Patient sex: F
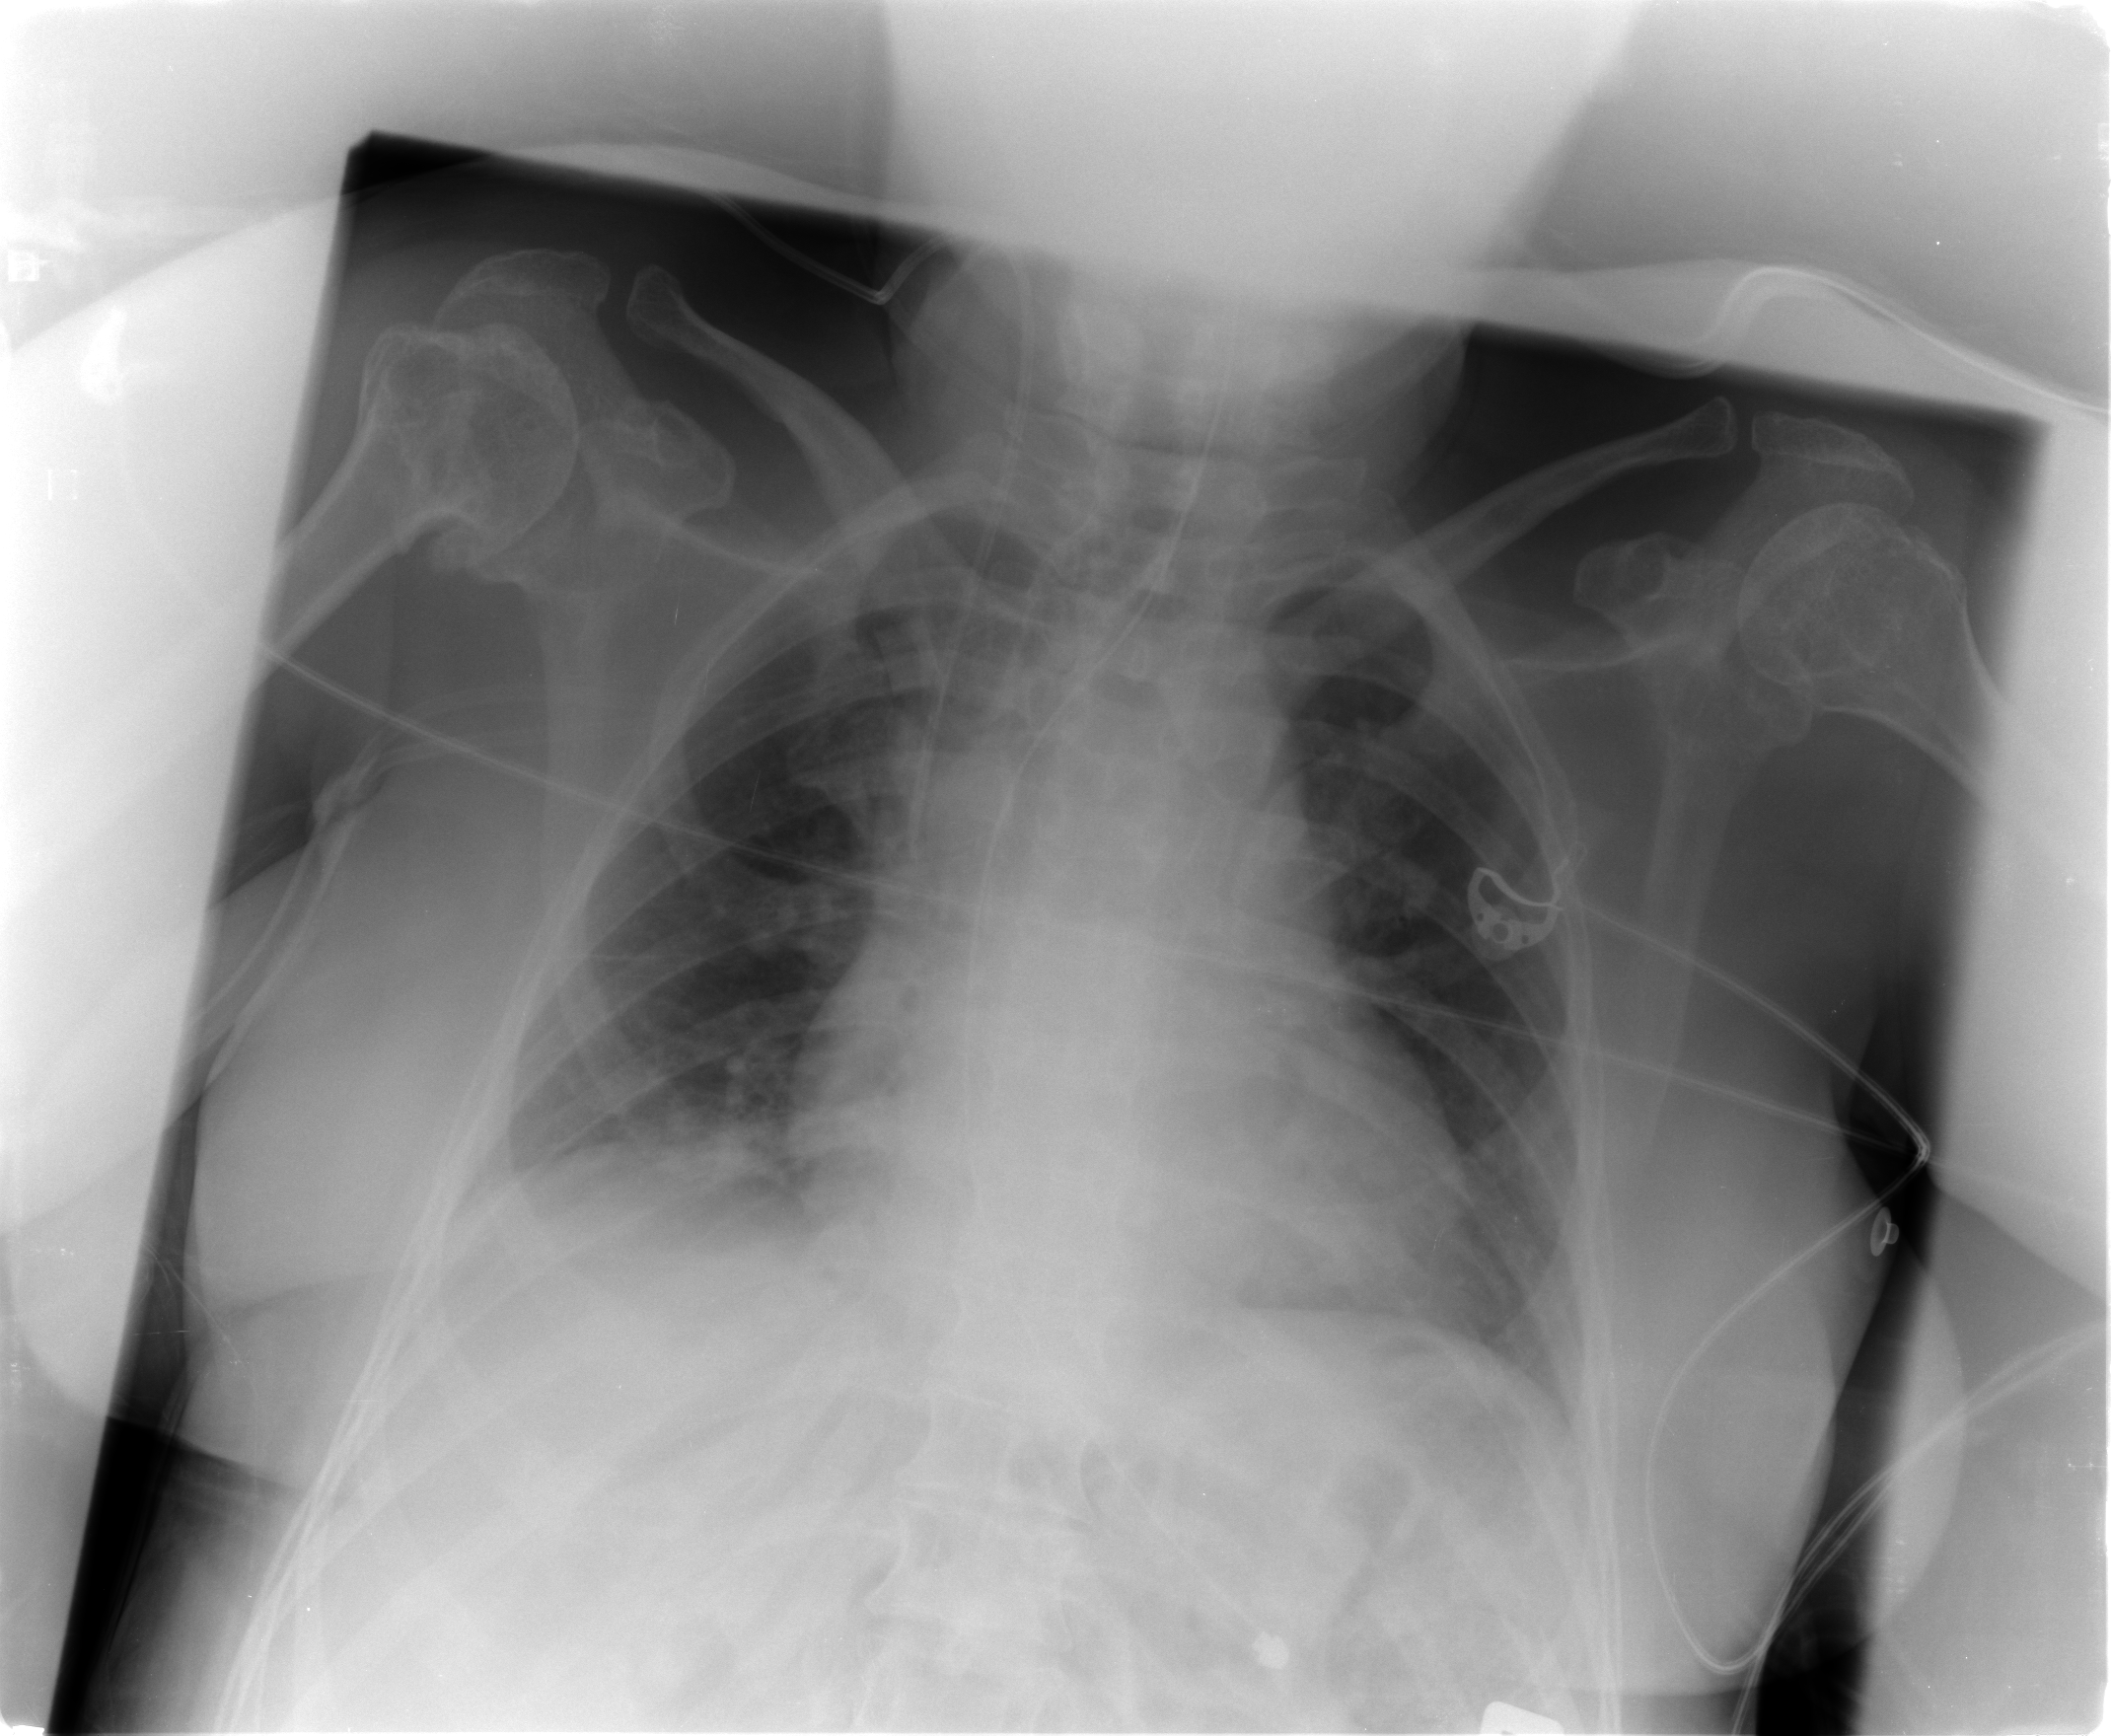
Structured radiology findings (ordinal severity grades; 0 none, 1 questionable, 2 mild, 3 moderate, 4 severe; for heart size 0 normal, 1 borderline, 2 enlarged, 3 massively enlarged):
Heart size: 2
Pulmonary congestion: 0
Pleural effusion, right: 0
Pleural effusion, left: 2
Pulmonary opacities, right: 0
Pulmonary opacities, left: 0
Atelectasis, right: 2
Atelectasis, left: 2